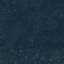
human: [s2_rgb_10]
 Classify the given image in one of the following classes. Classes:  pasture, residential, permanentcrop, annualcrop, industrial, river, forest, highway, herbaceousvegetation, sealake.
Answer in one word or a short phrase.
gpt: Forest